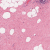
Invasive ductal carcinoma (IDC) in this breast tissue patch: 0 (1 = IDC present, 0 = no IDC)